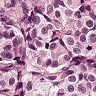
Metastatic tissue present: yes